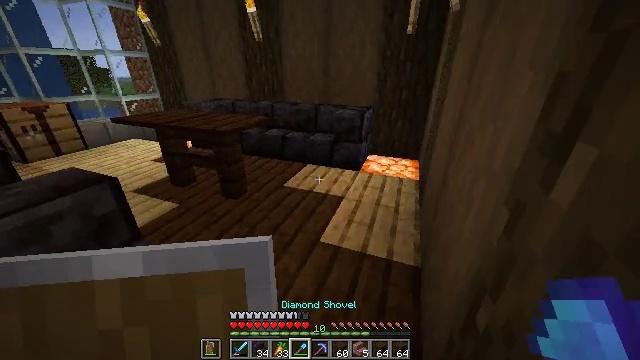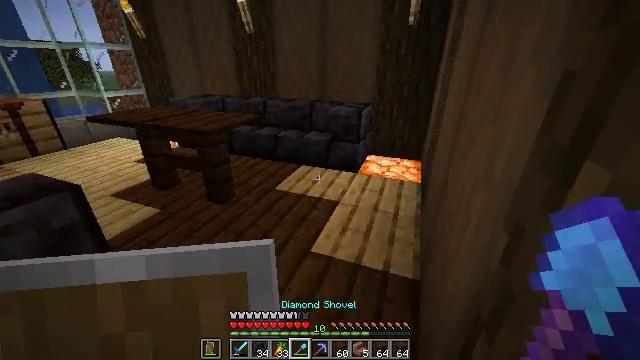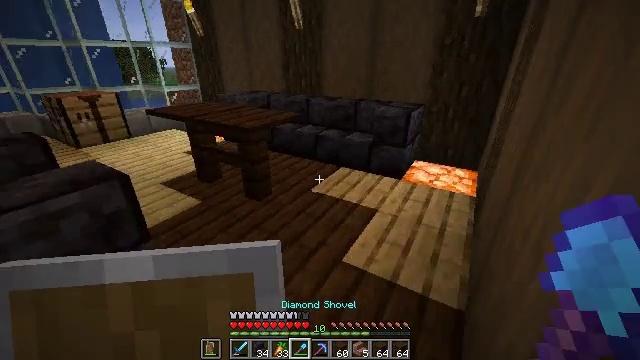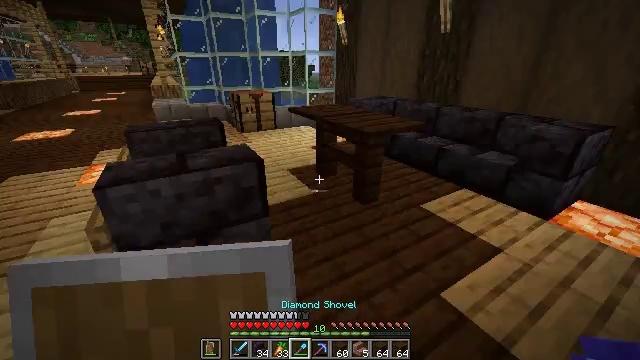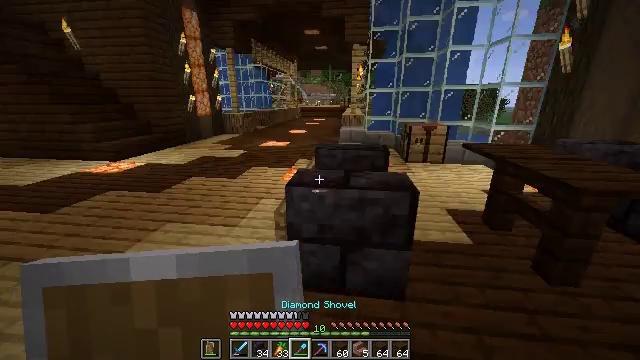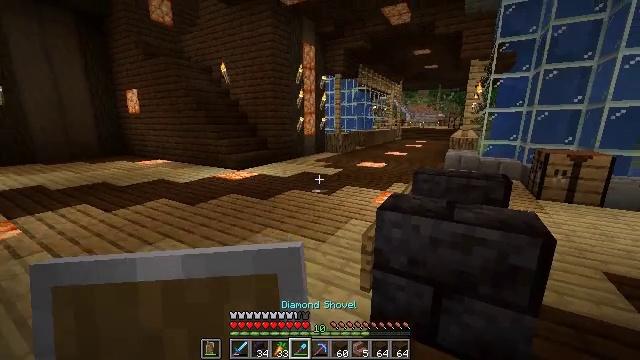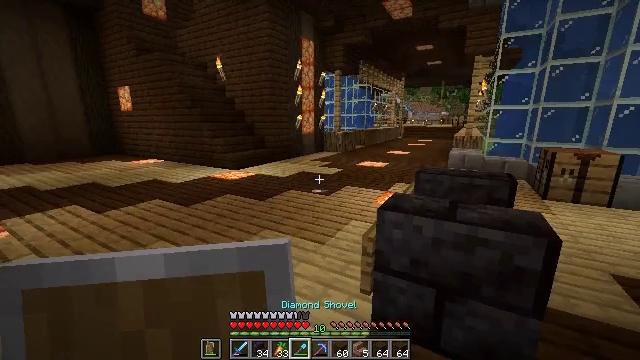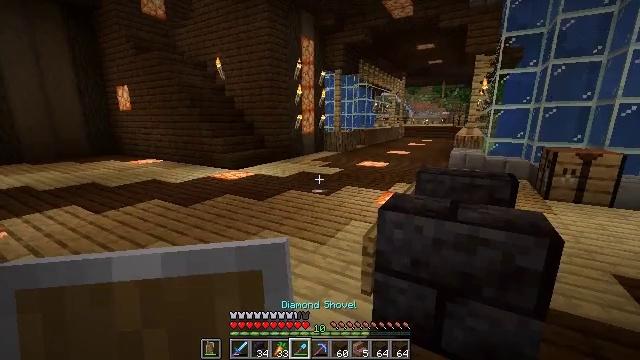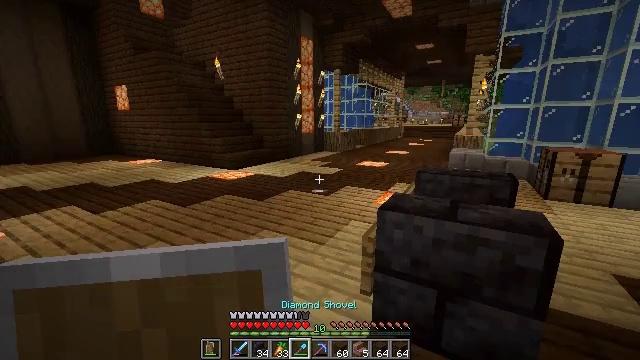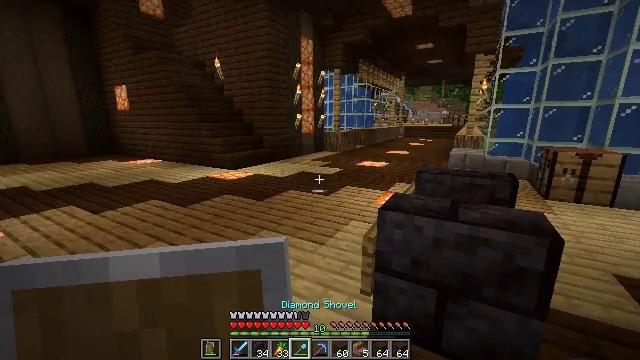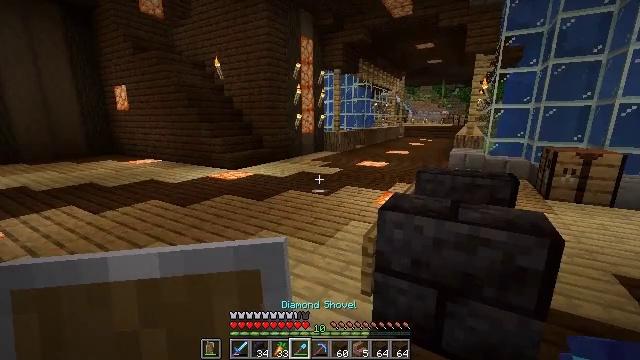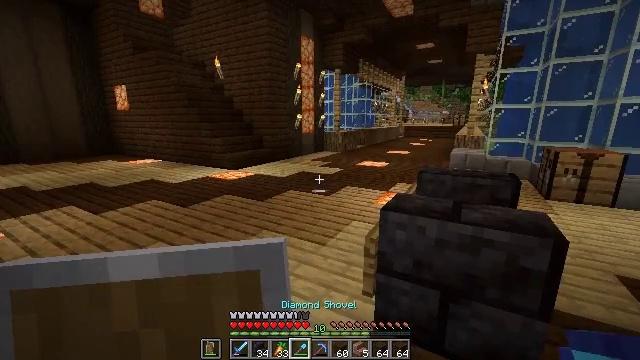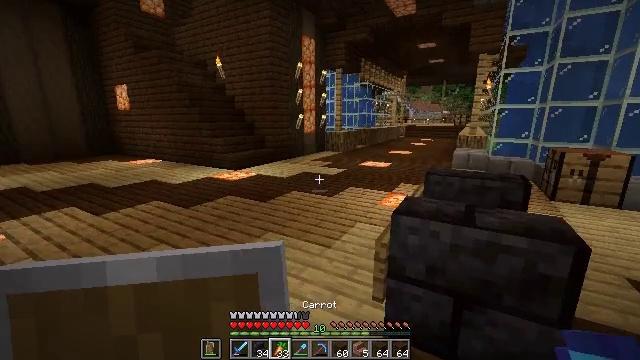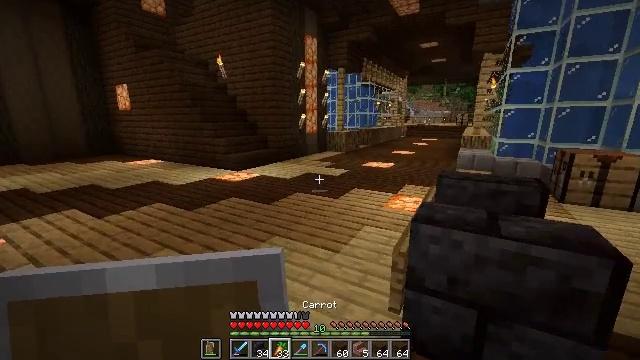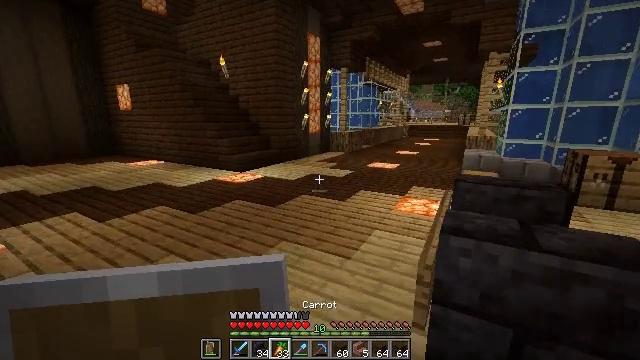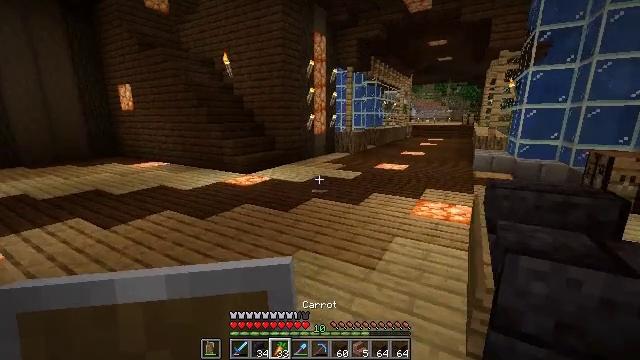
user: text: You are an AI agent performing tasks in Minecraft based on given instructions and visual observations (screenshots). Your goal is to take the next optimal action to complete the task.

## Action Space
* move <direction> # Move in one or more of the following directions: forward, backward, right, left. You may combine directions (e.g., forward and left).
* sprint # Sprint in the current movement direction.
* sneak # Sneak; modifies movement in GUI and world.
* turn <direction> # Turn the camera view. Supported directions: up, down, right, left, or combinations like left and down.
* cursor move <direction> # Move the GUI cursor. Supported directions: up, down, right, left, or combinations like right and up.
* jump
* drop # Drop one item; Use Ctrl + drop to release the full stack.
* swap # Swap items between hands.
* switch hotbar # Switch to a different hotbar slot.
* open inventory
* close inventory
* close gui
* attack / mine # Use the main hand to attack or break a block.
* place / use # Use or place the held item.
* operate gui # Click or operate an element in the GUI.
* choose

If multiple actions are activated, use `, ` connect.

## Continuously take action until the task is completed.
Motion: motion action
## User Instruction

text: Break the polished blackstone brick stairs.
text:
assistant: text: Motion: move right
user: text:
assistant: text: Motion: turn left
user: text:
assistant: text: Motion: turn left
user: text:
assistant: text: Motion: turn left and up
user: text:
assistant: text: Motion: turn left and up
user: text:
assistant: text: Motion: no_op
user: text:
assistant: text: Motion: no_op
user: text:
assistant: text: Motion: no_op
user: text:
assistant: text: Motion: no_op
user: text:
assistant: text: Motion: no_op
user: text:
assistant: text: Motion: move left
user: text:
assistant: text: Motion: move forward and move left
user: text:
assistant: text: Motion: move forward and move left
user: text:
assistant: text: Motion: move forward and move left
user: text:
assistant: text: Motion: move forward and move left
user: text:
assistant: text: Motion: move forward and move left, turn right and down
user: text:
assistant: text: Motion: turn right and down
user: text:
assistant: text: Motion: turn right and down
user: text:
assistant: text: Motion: turn left
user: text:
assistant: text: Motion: turn left
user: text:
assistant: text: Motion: no_op
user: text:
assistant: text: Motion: no_op
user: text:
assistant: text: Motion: no_op
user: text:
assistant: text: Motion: no_op
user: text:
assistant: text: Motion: no_op
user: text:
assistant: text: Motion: turn left and down
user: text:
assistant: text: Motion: turn left and down
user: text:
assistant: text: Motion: turn left
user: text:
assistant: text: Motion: turn left
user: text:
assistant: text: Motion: no_op